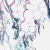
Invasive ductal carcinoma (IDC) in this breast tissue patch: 0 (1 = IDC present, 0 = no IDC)